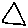
Label: triangle